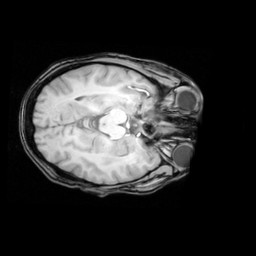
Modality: T1w
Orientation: axial
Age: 25
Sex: female
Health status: healthy
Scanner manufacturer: philips
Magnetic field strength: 3 T
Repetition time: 0.012 s
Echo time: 0.0037 s